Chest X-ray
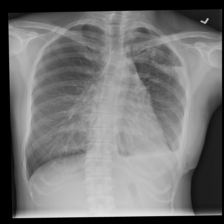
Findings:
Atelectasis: negative
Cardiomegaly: negative
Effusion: negative
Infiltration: negative
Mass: negative
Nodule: negative
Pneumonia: negative
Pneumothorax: negative
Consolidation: negative
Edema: negative
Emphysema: negative
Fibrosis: negative
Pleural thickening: negative
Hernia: negative